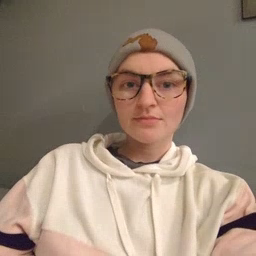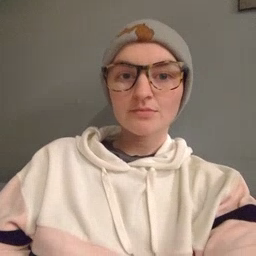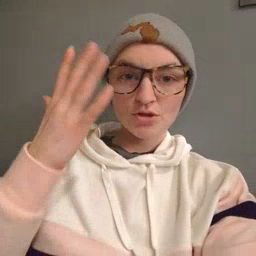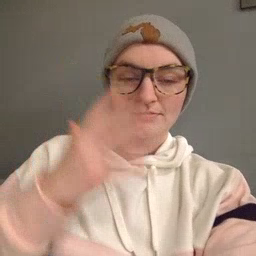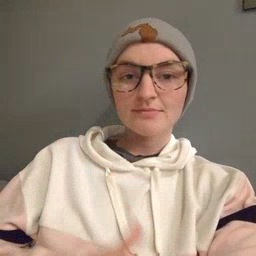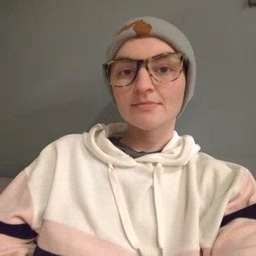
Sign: tree